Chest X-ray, PA view. Patient: 65 years old, sex F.
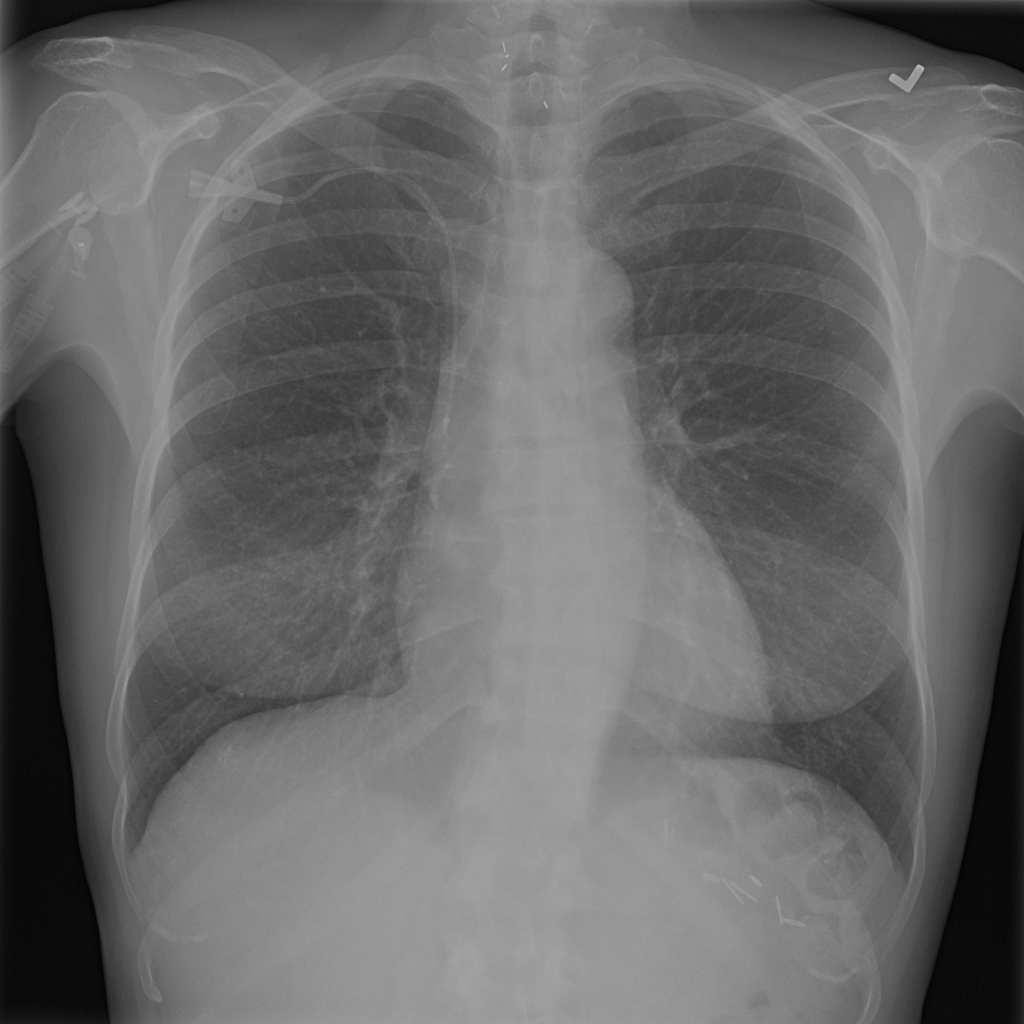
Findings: No Finding